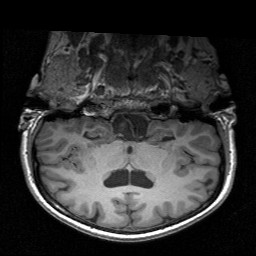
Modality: T1w
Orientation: sagittal
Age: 23
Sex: female
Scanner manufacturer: siemens
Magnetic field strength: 3 T
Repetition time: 1.9 s
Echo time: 0.00226 s